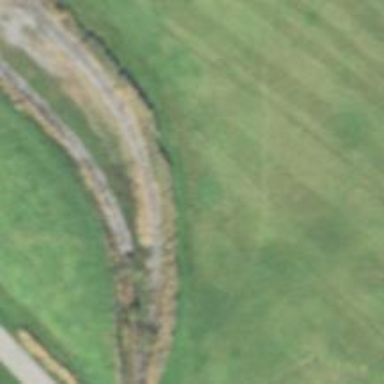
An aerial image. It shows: Disused railway spur line.